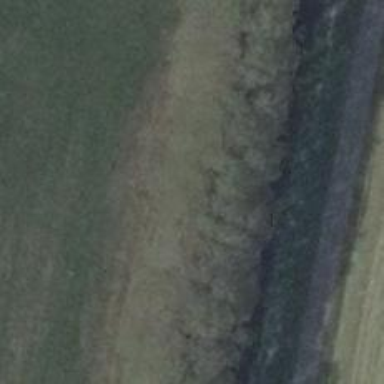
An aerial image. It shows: Row of trees in natural setting.